Interaction volume radius: 5 \u00c5
Interaction volume height: 35 \u00c5
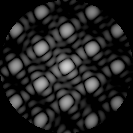
Disorder parameter: 0.07153